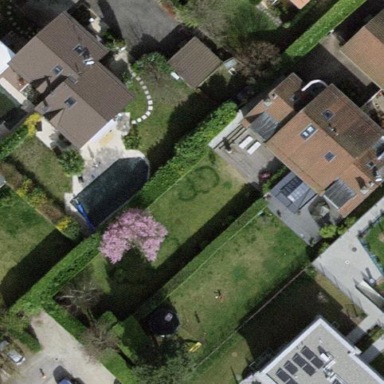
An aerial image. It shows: Garden enclosed by fence.